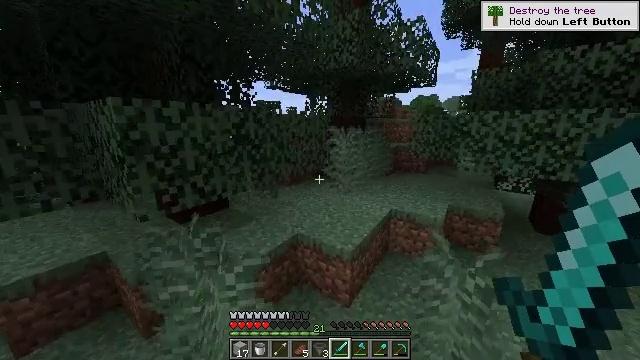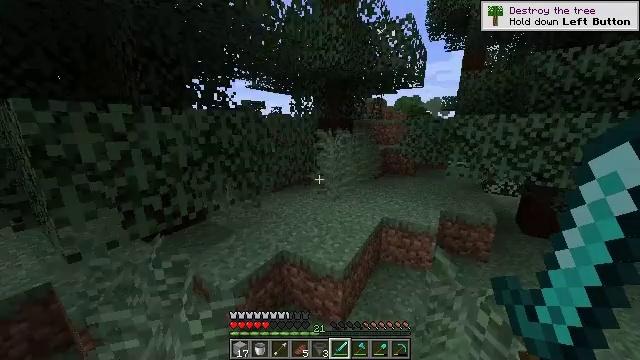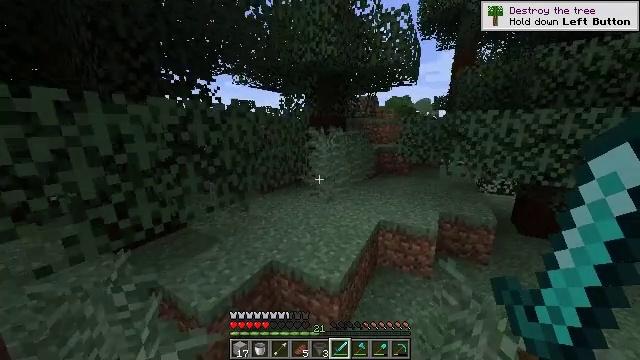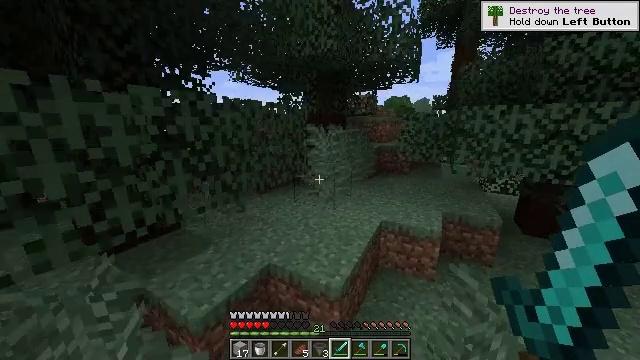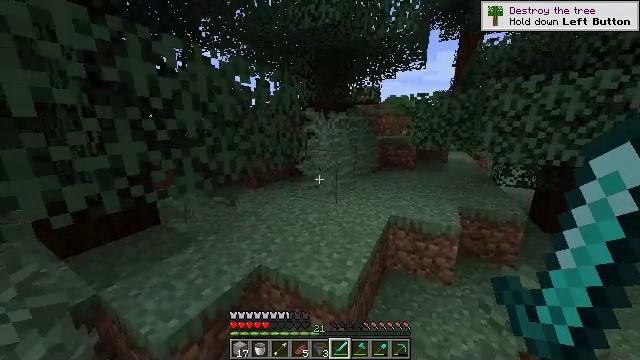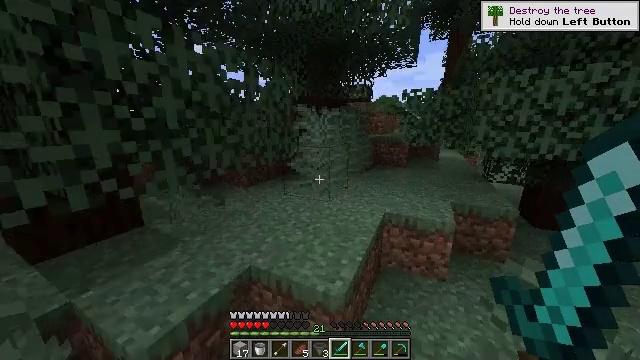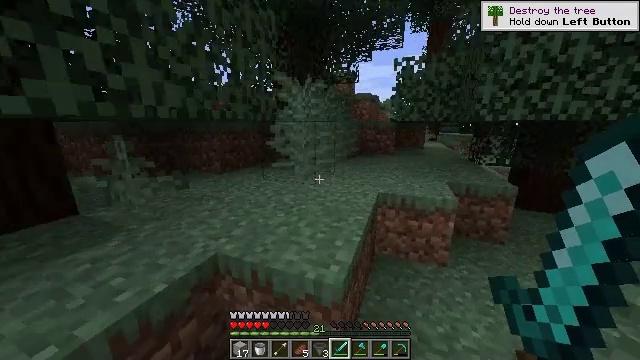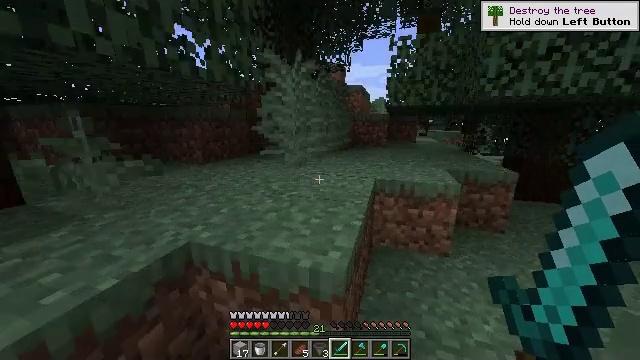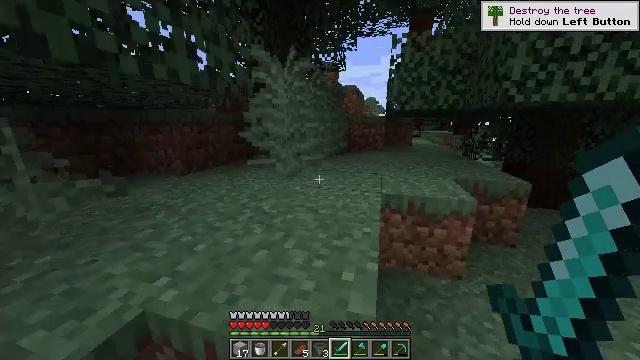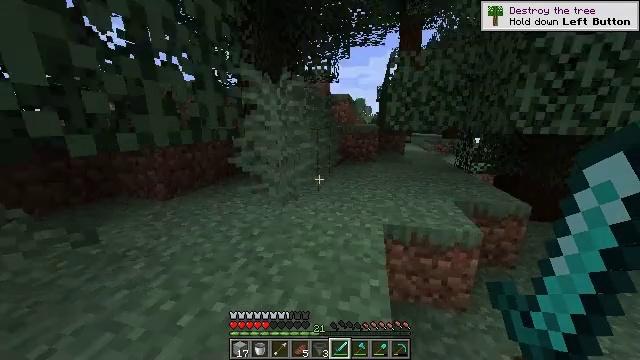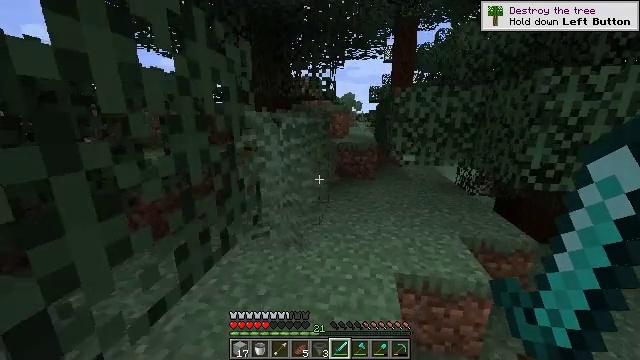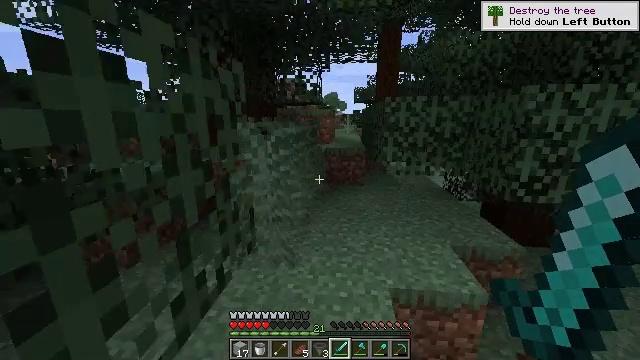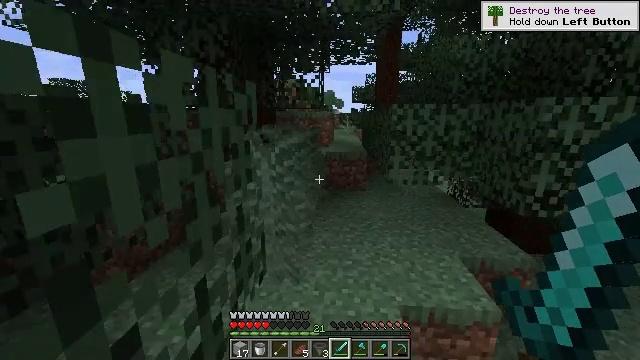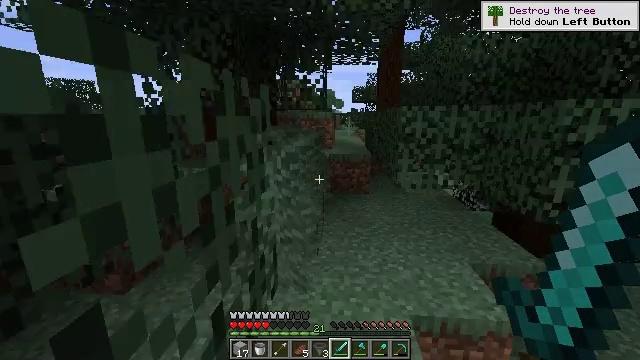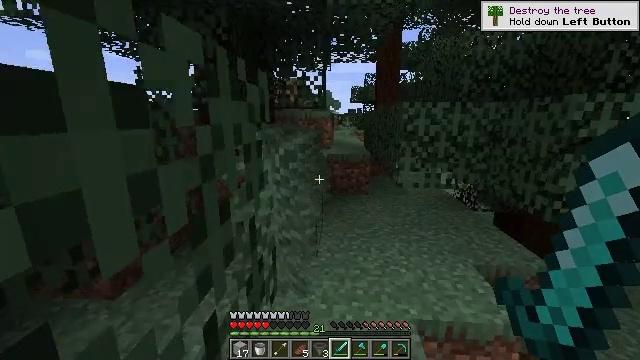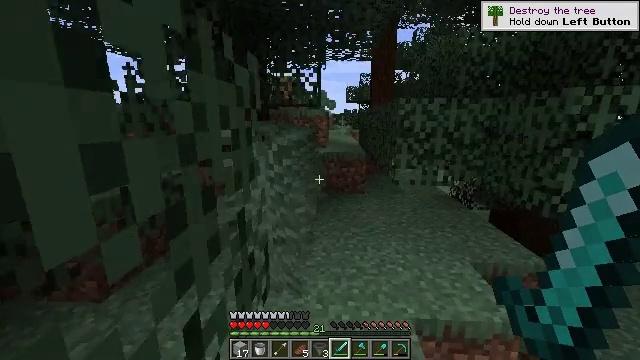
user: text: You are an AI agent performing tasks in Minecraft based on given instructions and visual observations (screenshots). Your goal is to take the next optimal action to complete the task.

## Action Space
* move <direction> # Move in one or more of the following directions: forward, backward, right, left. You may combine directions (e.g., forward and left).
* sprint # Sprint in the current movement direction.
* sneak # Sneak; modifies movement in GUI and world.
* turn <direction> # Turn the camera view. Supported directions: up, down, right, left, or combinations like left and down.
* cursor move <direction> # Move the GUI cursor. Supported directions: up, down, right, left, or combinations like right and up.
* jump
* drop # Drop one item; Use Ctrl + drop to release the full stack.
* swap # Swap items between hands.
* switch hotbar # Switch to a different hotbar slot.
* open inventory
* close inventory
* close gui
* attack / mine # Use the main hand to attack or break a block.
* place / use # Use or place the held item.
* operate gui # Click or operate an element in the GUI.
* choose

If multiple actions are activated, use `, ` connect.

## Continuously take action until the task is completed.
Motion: motion action
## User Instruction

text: Attack the large fern to gather it.
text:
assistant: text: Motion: move forward, turn right, jump
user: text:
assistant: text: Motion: move forward, turn right, jump
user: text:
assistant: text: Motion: move forward, jump
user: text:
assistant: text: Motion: move forward, jump
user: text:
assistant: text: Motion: move forward, turn right, jump
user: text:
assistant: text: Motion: move forward, sprint, turn right, jump
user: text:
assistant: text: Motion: move forward, sprint, turn right, jump
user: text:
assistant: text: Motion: move forward, sprint, turn right, jump
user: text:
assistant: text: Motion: move forward, sprint, turn right, jump
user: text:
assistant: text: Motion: move forward, sprint, turn right, jump
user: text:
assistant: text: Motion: move forward, turn right, jump
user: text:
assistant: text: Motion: move forward, jump
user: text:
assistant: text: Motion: move forward, jump
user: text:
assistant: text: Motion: move forward, jump
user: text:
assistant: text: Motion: move forward, sprint, turn right, jump
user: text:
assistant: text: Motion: move forward, sprint, turn right, jump
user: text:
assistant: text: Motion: move forward, sprint, turn right, jump
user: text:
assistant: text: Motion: move forward, sprint, turn right, jump
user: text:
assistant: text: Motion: move forward, jump
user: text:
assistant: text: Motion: move forward, jump
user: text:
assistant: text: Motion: move forward, jump
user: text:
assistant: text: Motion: move forward, jump
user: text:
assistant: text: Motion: move forward, jump
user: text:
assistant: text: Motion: move forward, jump
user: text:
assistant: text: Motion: move forward, jump
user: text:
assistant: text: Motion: move forward, jump
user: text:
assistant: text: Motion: move forward, jump
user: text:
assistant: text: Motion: move forward, jump
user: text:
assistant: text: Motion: move forward, jump
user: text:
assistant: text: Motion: move forward, sprint, jump